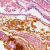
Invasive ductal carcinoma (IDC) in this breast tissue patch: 0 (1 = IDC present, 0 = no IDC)